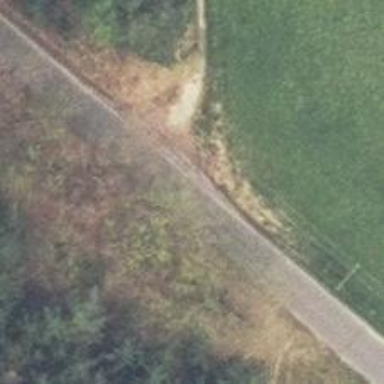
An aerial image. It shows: Unclassified road with asphalt surface.